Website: crate-barrel
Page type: cart
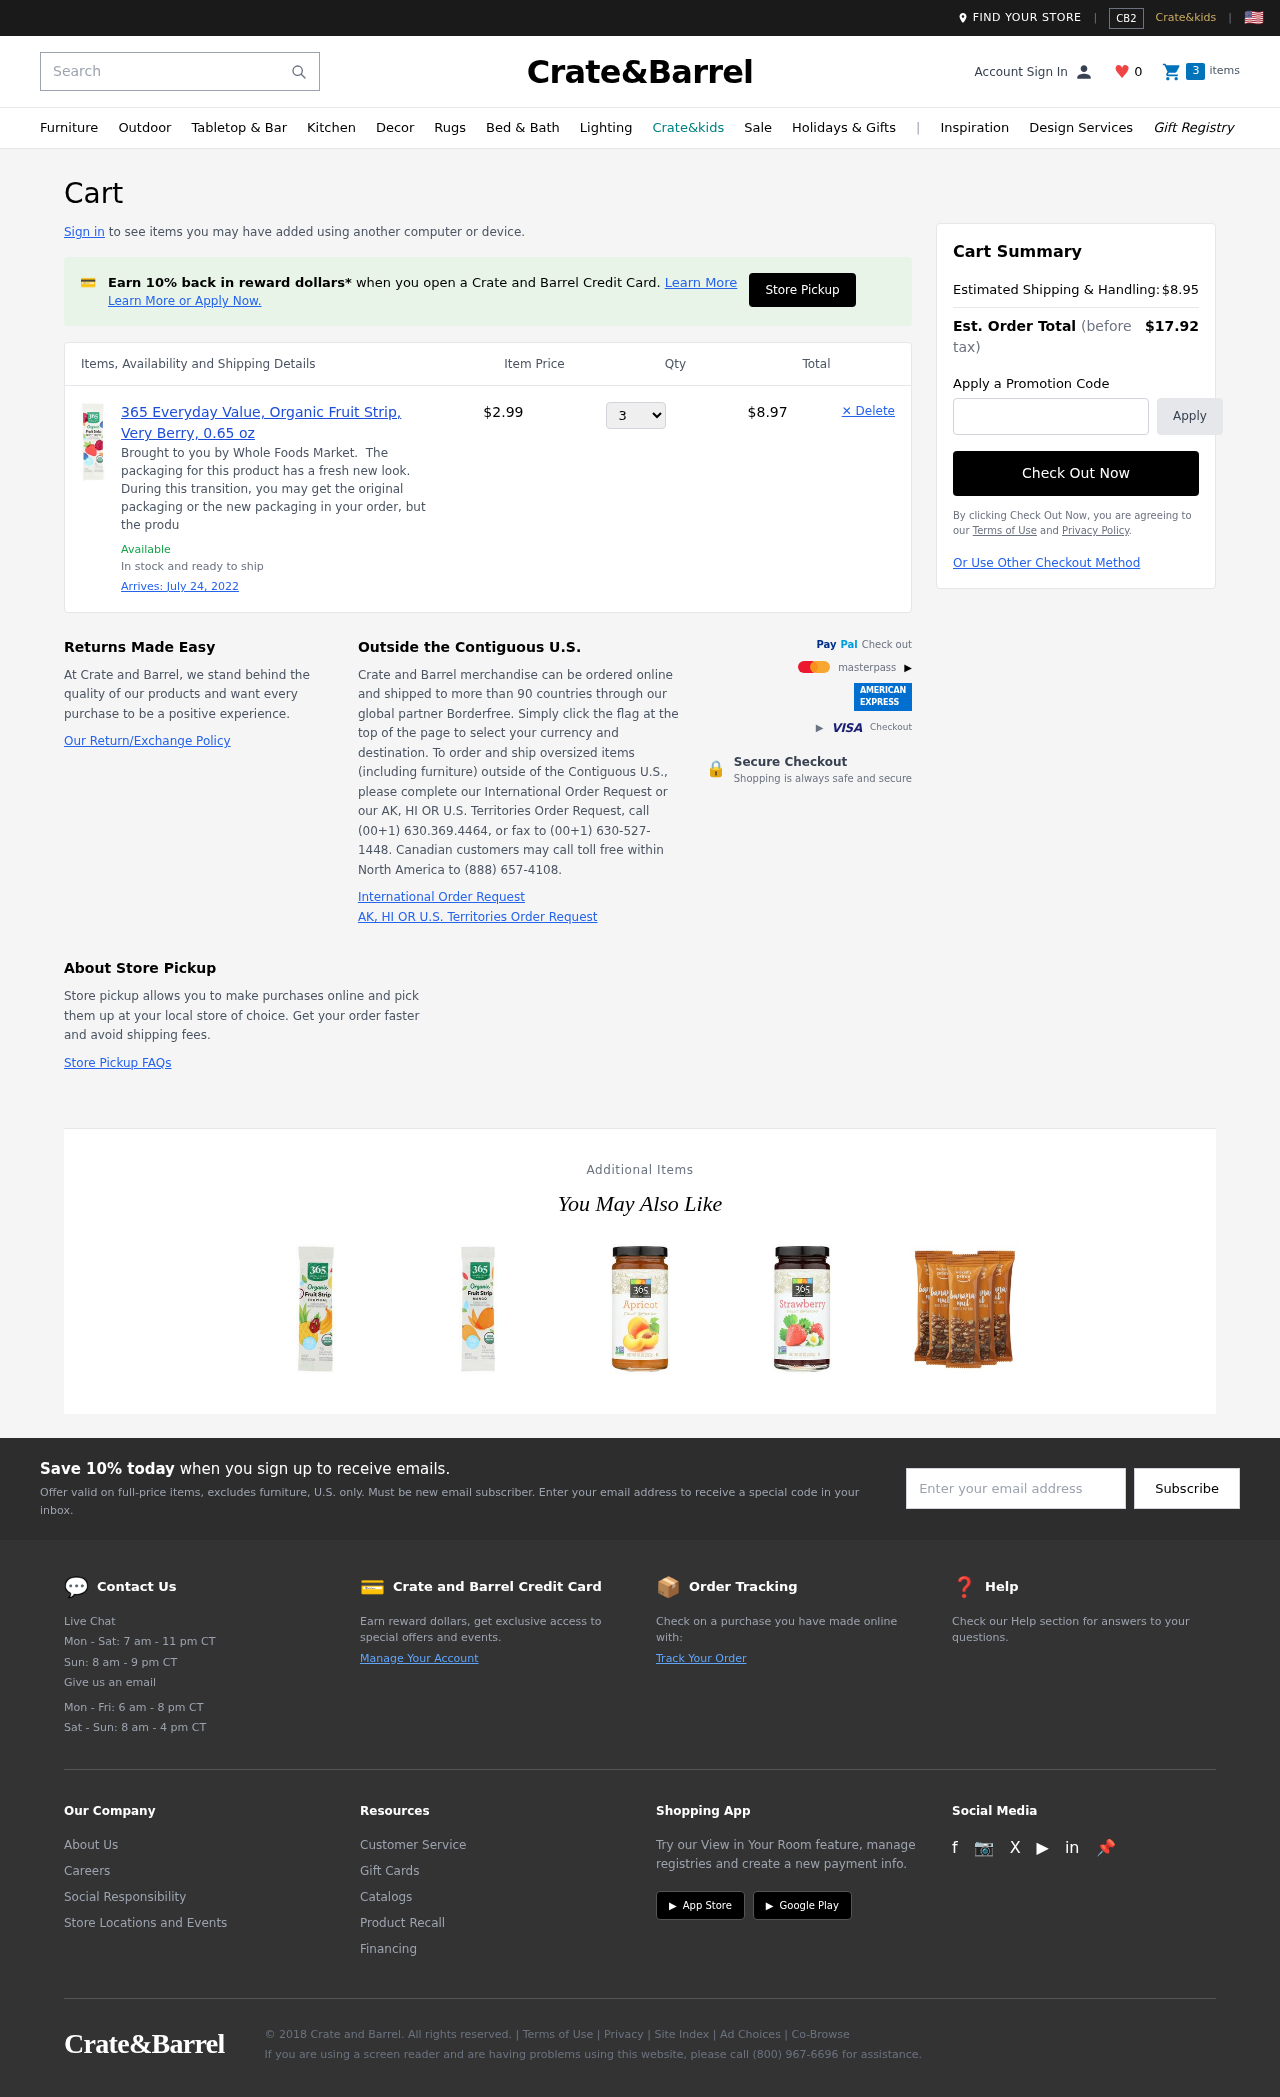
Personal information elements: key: PII_PROMO_CODE
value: FALL13
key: PII_EMAIL
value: jprice@yahoo.com
Product elements: key: PRODUCT1_DESC
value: Brought to you by Whole Foods Market.  The packaging for this product has a fresh new look. During this transition, you may get the original packaging or the new packaging in your order, but the produ
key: PRODUCT1_NAME
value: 365 Everyday Value, Organic Fruit Strip, Very Berry, 0.65 oz
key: PRODUCT1_PRICE
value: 2.99
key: PRODUCT1_QUANTITY
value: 3
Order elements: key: ORDER_DELIVERY_DATE
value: July 24, 2022
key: ORDER_SUBTOTAL
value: $8.97
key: ORDER_SHIPPING_COST
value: $8.95
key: ORDER_TOTAL
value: $17.92